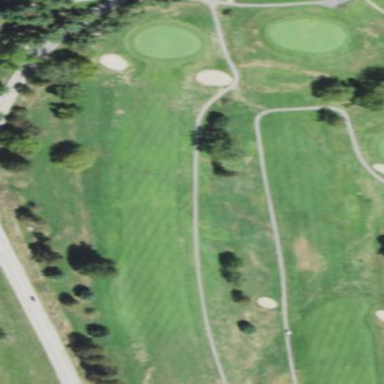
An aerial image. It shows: Golf fairway on pitch.